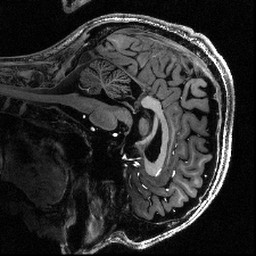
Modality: T1w
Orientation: sagittal
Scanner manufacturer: siemens
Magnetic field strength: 6.98 T
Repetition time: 2.5 s
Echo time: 0.00255 s